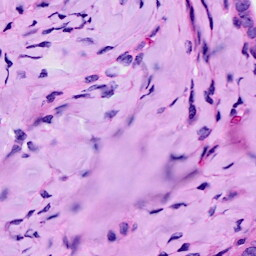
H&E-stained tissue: Ovarian